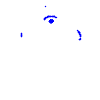
Particle: pion